Brain MRI, t1w sequence, axial 2D slice.
Patient: age 27, sex F, weight 90 kg, height 1.9 m
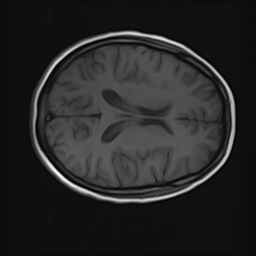